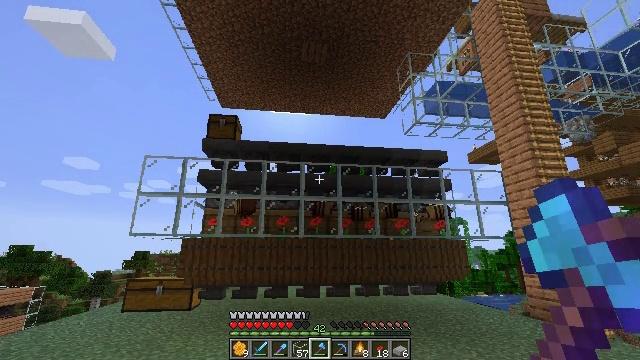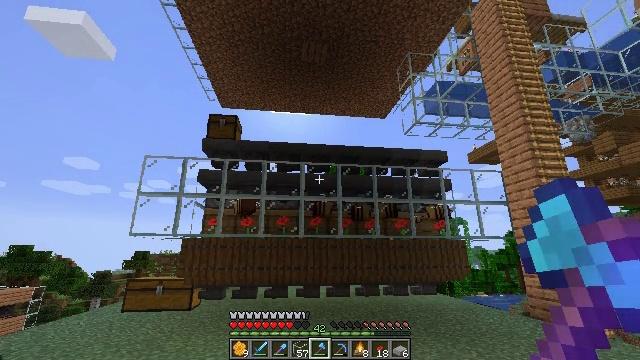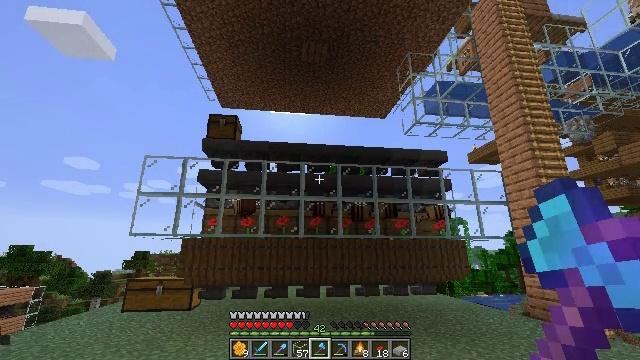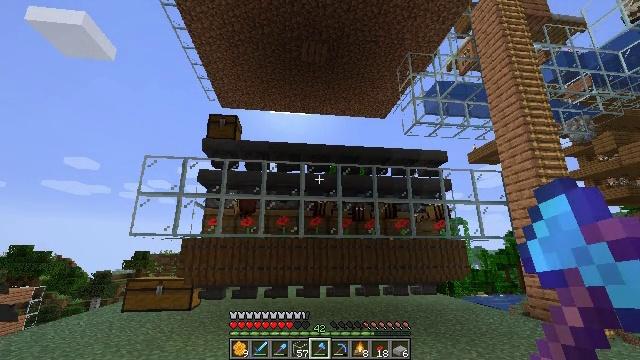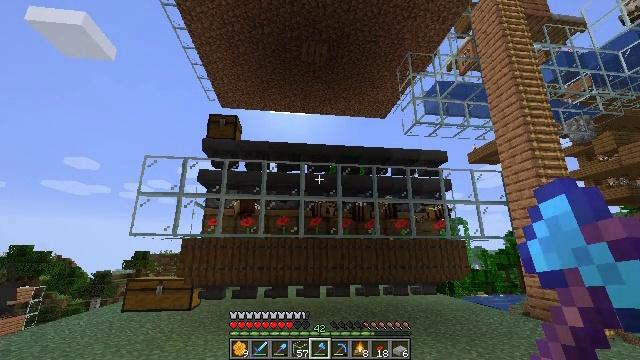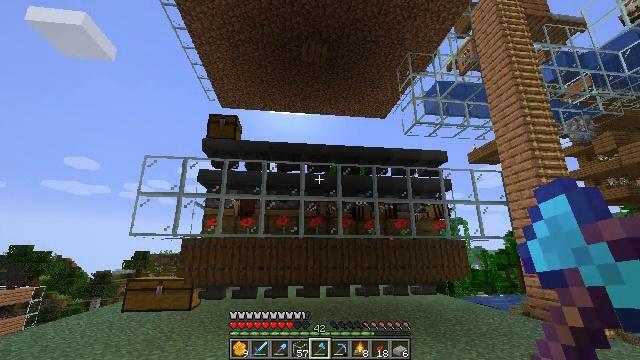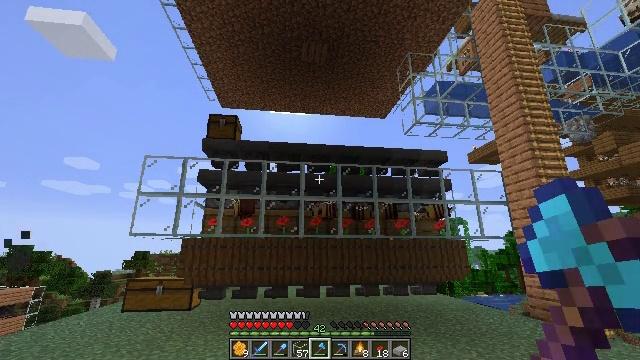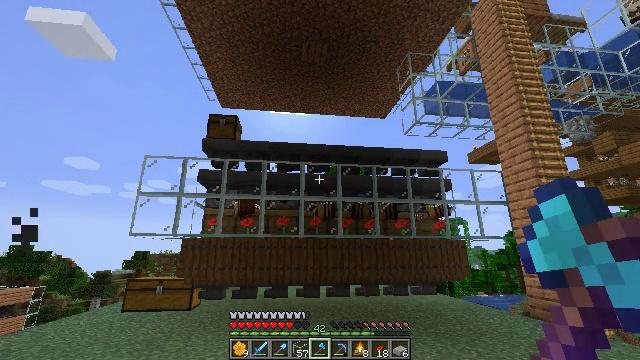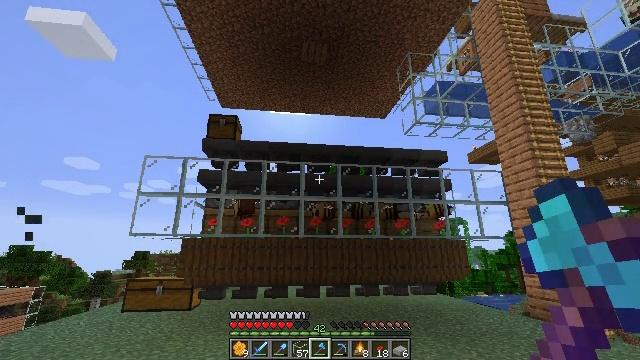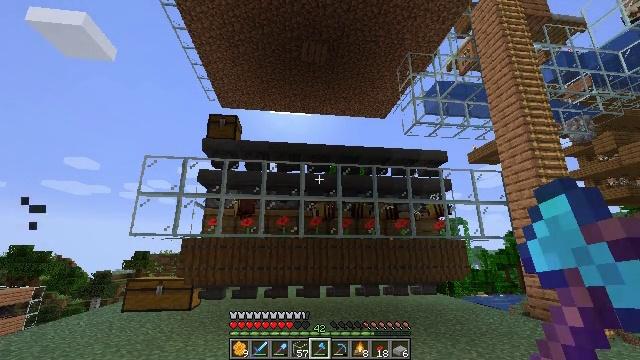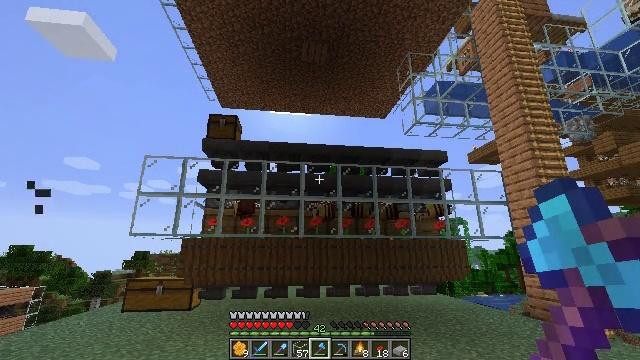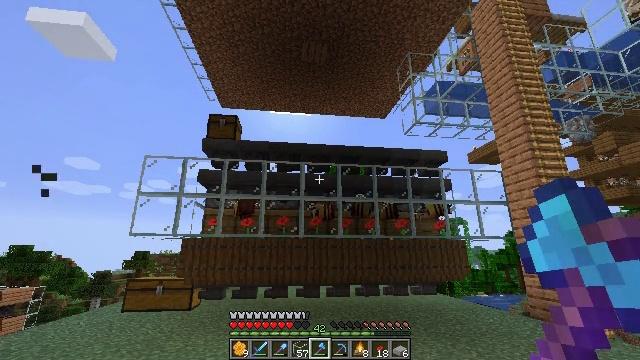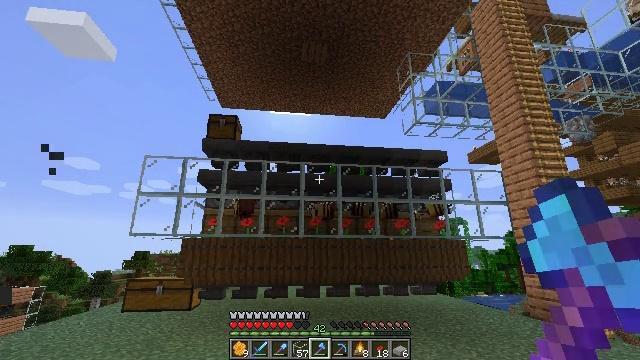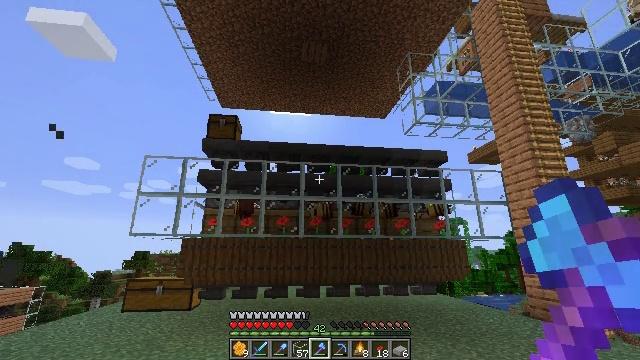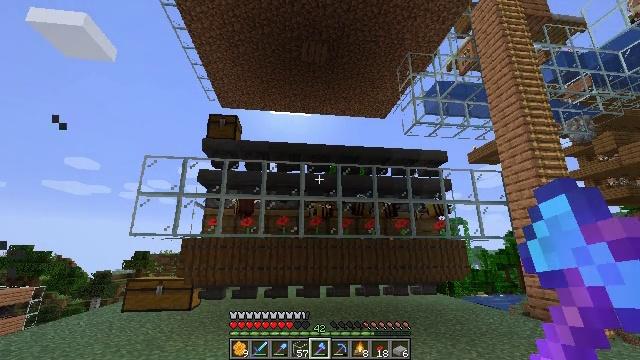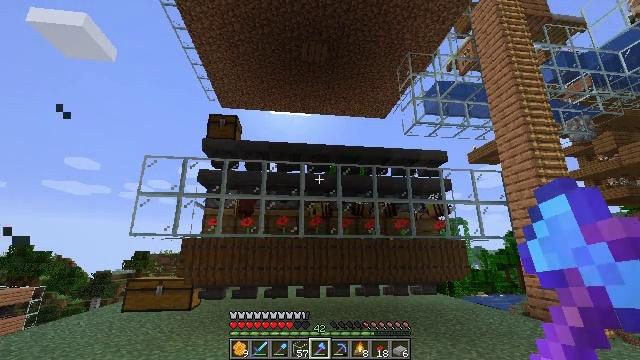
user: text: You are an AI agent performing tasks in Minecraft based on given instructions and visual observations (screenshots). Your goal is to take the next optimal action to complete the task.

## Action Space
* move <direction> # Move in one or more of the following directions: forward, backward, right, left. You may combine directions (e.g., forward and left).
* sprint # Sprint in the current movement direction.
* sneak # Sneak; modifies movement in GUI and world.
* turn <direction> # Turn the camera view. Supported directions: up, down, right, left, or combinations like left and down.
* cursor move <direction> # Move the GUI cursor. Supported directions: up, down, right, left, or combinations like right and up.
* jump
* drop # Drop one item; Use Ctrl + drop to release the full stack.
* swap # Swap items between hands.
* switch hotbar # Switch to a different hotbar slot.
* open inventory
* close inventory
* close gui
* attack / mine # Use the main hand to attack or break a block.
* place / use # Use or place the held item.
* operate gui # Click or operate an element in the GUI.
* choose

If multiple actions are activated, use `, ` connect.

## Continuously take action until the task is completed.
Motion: motion action
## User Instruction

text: Collect the poppy by clicking on it.
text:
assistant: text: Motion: no_op
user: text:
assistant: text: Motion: no_op
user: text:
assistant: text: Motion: no_op
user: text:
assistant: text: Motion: no_op
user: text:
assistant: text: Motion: no_op
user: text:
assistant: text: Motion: no_op
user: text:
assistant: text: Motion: no_op
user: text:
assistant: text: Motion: no_op
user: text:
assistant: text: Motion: no_op
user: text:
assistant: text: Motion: no_op
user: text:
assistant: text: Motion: no_op
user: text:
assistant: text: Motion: no_op
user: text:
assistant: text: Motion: no_op
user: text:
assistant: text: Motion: no_op
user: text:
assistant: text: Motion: no_op
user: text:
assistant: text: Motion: no_op
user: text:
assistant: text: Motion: no_op
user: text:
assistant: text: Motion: no_op
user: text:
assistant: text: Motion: no_op
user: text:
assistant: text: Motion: no_op
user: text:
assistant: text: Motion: no_op
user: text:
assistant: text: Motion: no_op
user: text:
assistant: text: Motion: no_op
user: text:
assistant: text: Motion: no_op
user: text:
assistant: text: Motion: no_op
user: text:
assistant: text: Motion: no_op
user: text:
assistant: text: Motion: no_op
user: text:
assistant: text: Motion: no_op
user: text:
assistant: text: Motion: no_op
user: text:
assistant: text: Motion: no_op